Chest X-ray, PA view. Patient: 63 years old, sex F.
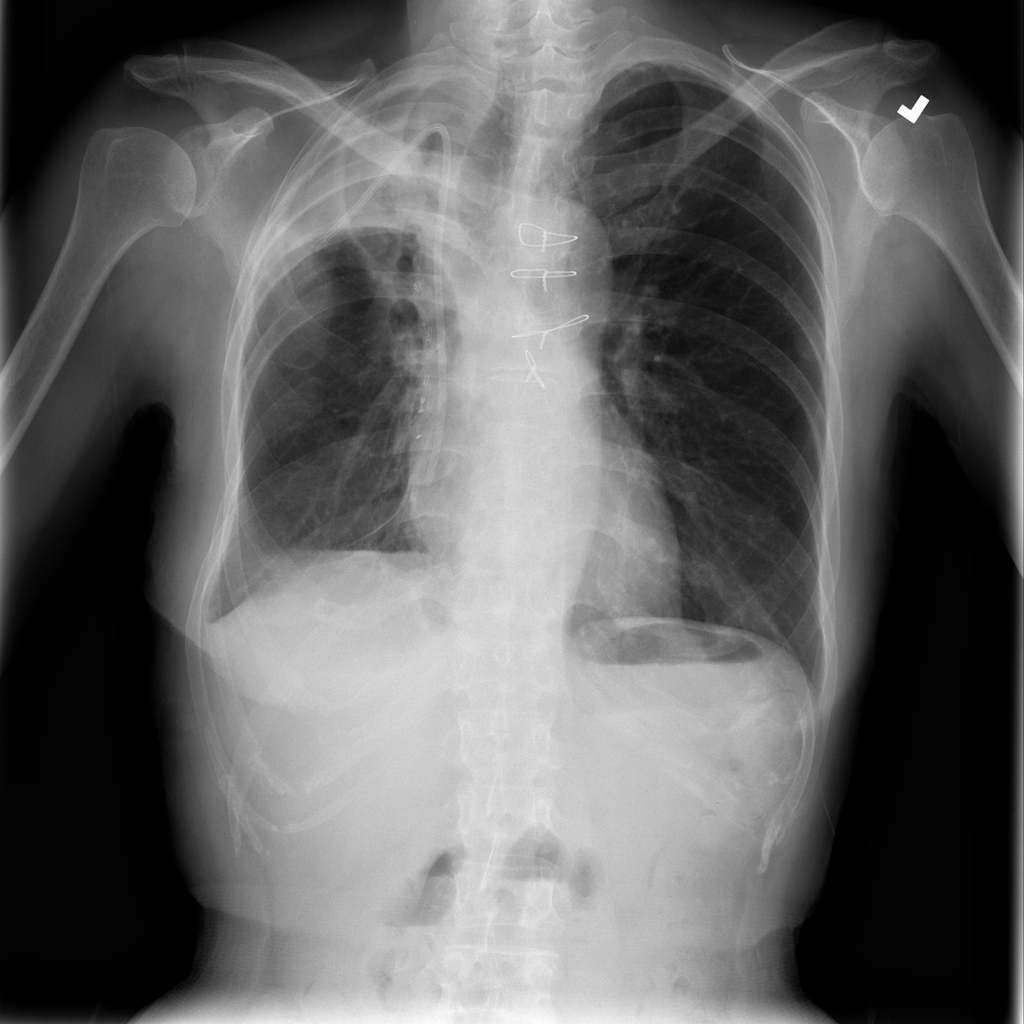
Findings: No Finding